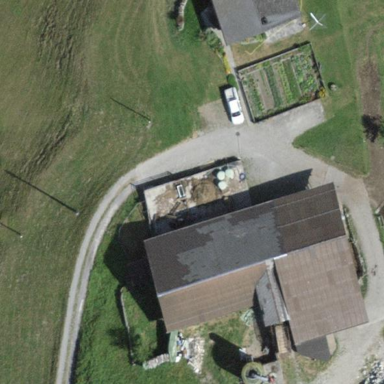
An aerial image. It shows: Farmyard area.